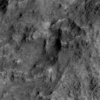
Label: not_dusty